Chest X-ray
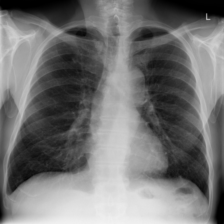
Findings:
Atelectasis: negative
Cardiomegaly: negative
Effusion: negative
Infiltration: negative
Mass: negative
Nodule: negative
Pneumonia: negative
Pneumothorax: negative
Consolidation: negative
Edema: negative
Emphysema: negative
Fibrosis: negative
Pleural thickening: negative
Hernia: negative